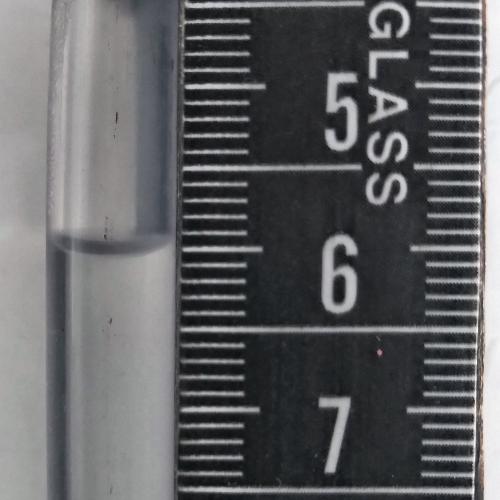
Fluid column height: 6.0 cm